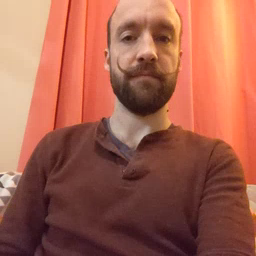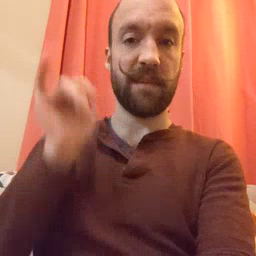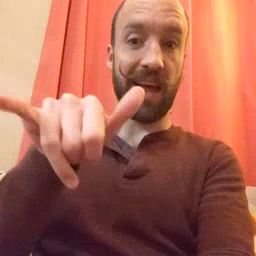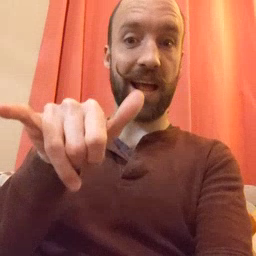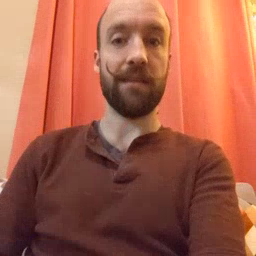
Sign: that